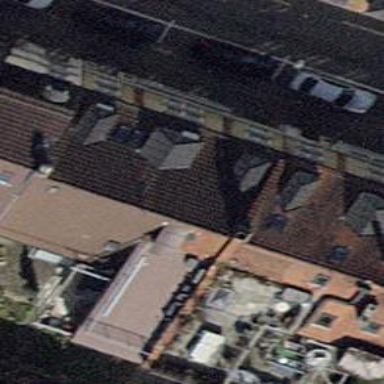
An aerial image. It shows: Apartments building with gabled roof that is oriented across.